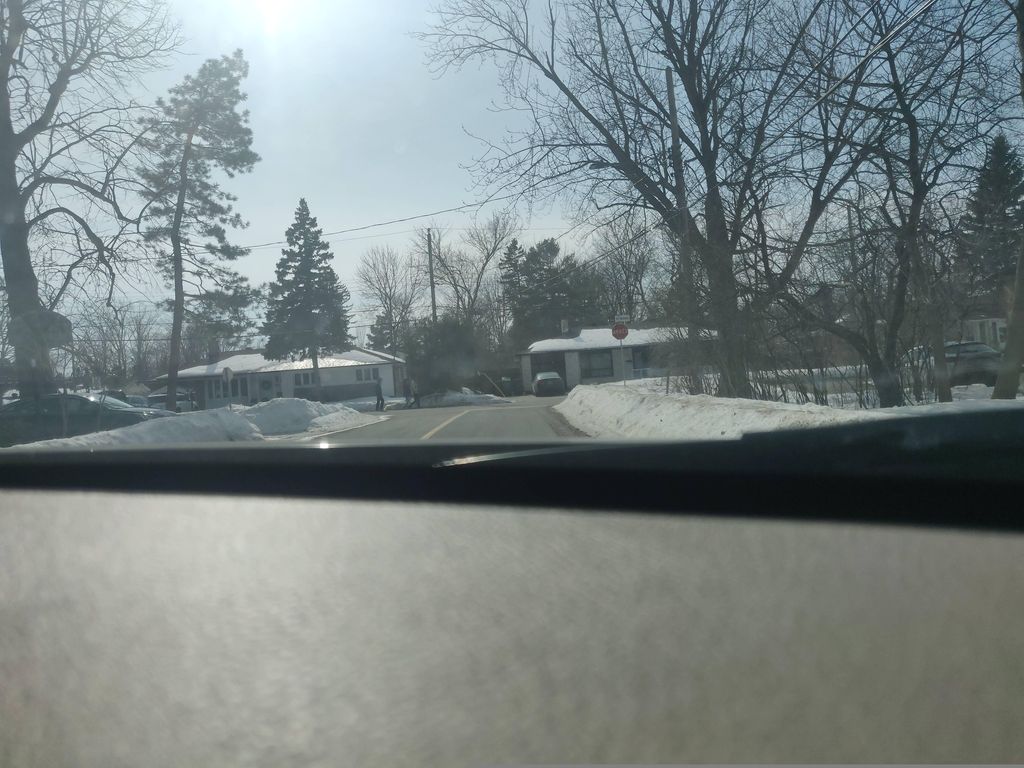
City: montreal